Question: I'm having a really annoying issue with visual studio 2012.
During Debug I was used to look at the results of objects setting breakpoints and then moving mouse over the object and start exploring.
Now on my laptop that has a screen width of 1280px, it's not possible because the variable values are not wrapped, and the box goes completely out of the screen.
see the picture below:

and I'm not able anymore to click on the plus sign on the far left to view all the elements of the IEnumerable, or List...etc..
Is there some settings I have to modify to make it work also on 1280px screen?
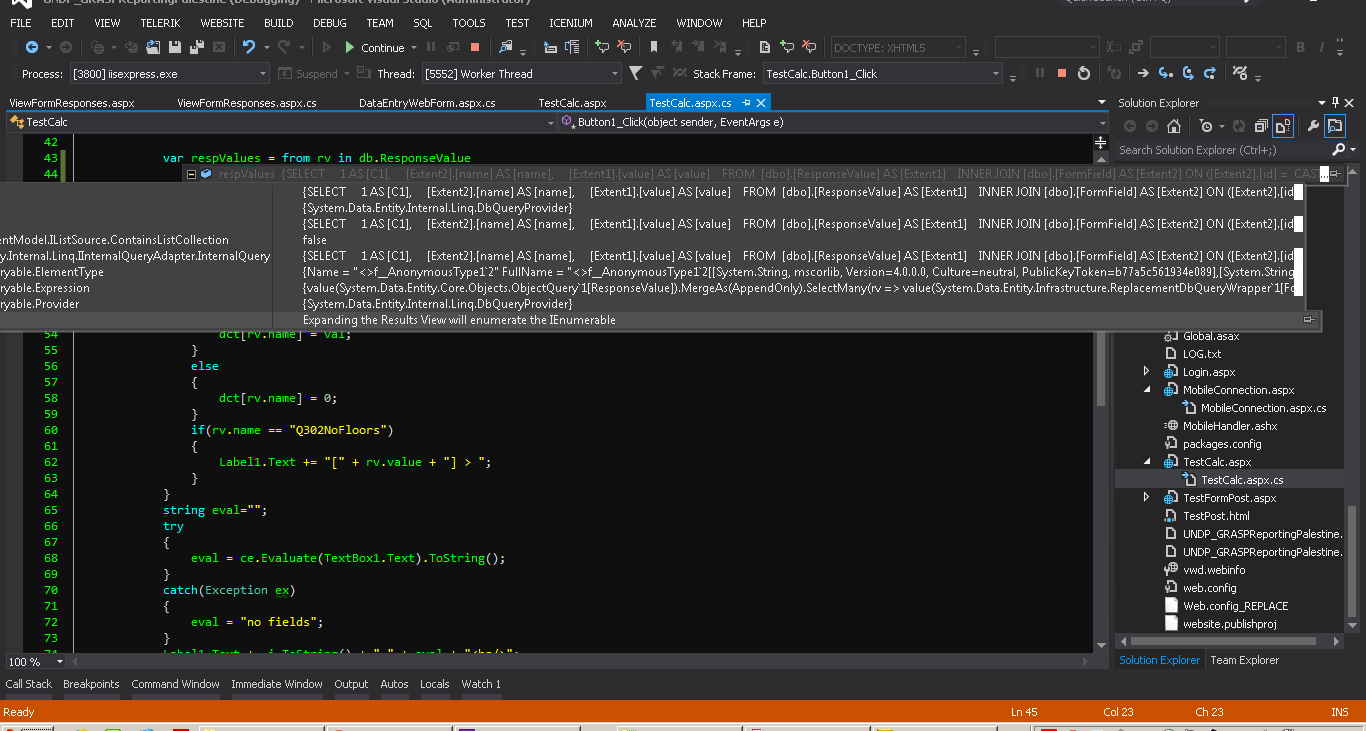
Answer: At the root level, it (a DataTip dialog) has an unpin icon. Click the icon and the dialog floats above any open windows, and you can drag the dialog to a comfortable place, so you can expand to view all the elements in the IEnumerable (hopefully 1280px is enough).
<URL>
1920px (or higher) is a better